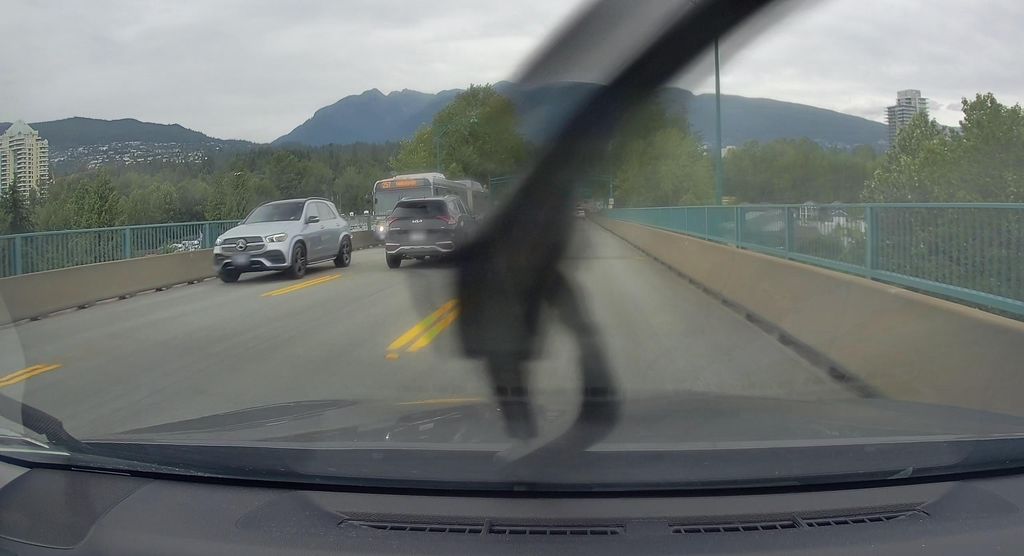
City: vancouver